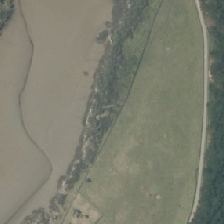
Land cover: herbaceous_freshwater_vege